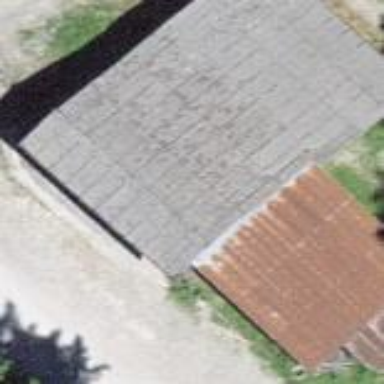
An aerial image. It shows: Rural barn.